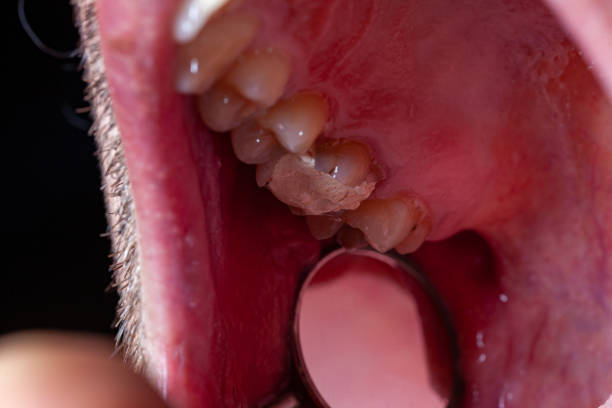
Condition: Gingivitis